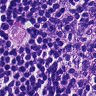
Metastatic tissue present: yes